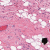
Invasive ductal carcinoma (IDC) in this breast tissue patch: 0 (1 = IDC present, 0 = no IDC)